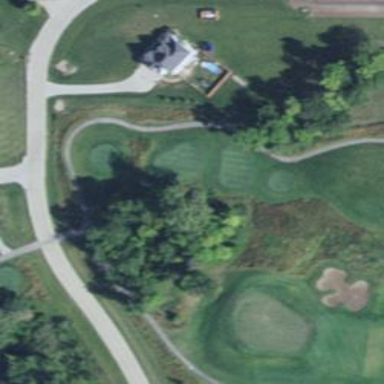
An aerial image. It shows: Rough area on grassy golf course.